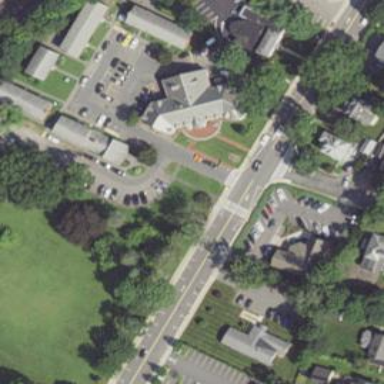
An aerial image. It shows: Marked road crossing.